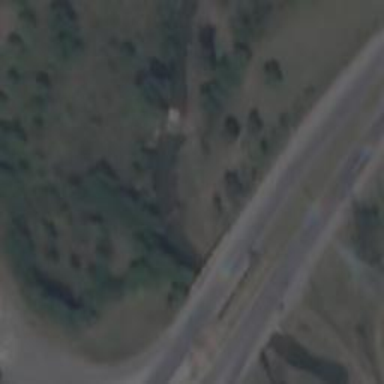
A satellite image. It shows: Trunk highway bridge.